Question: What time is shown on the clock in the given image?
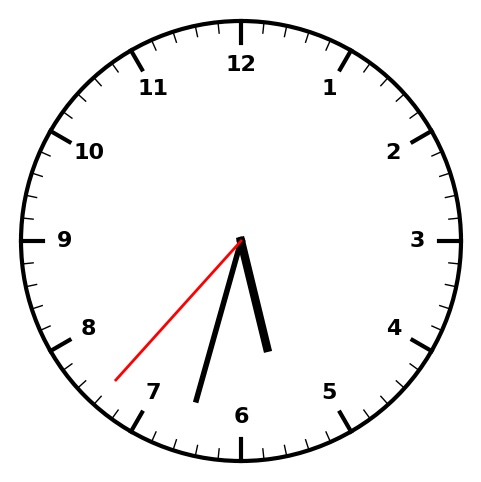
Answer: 05:32:37